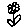
Label: flower